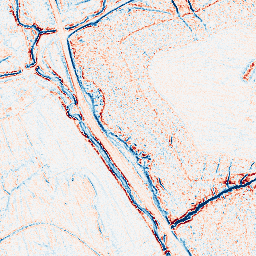
Category: edge_preserving
Decomposition family: anisotropic_diffusion
Decomposition parameters: iterations: 5
kappa: 30
gamma: 0.15
Upsampling method: regularized
Upsampling parameters: scale: 4
lambda_reg: 0.001
Upsampling scale: 4